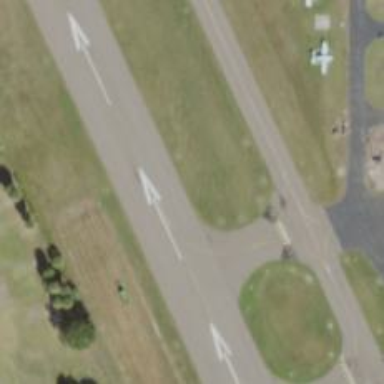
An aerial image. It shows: View of taxiway at the airport.